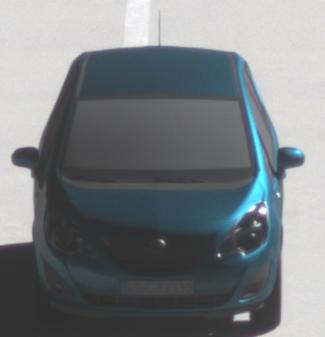
Make: Opel
Model: Meriva 1.4
Detailed model: Meriva (B)
Model produced from: 2010/05
Model produced until: 2013/11
Doors: 5
Color: blue
Road condition: dry road
Daytime: morning or afternoon
Contrast: high contrast